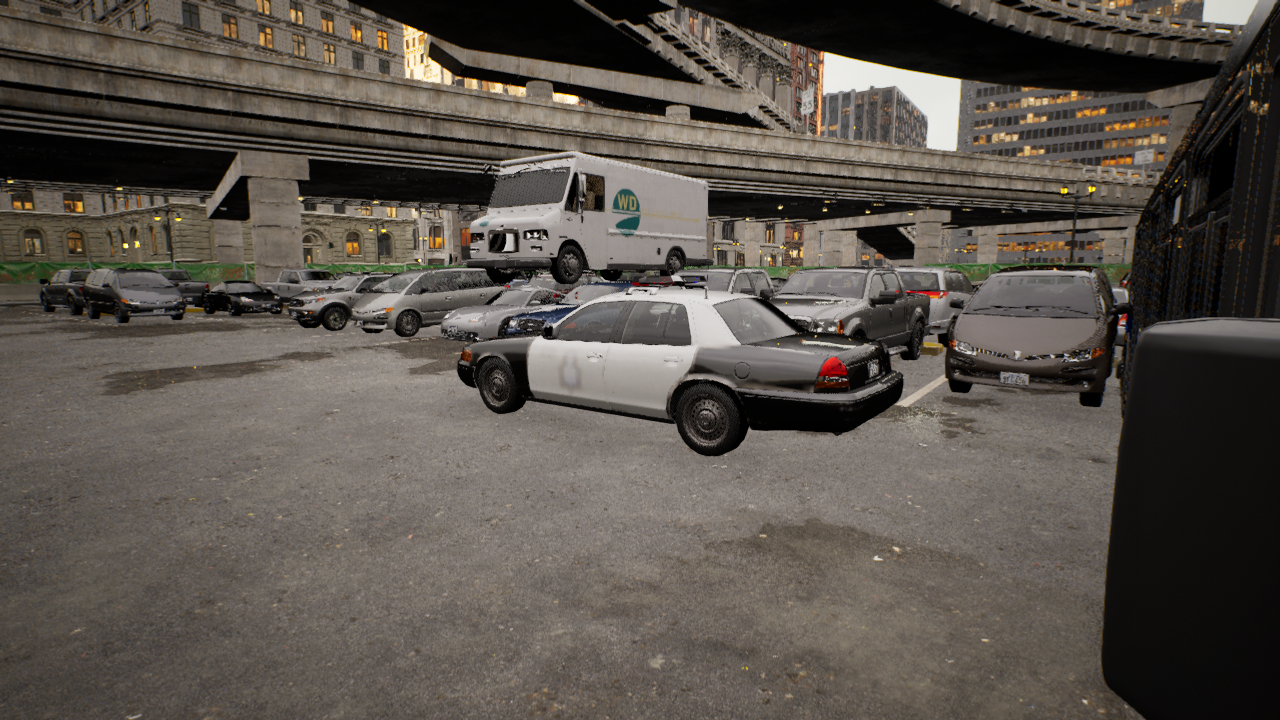
Venue: arterial
Lighting: golden hour
Vehicle rig: sedan